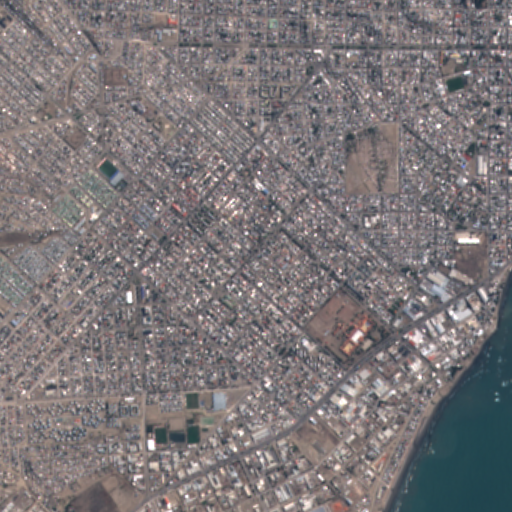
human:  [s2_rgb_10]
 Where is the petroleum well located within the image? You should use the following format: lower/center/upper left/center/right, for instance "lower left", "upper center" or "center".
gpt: The petroleum well is located in the lower right of the image.
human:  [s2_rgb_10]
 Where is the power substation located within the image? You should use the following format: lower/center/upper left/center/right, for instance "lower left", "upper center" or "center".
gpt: The power substation is located in the upper left of the image.
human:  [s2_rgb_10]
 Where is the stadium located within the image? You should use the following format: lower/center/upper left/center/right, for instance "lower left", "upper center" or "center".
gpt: The stadium is located in the center right of the image.
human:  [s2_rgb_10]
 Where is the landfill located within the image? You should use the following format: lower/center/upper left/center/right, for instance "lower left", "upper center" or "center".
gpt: There is no landfill in the image.